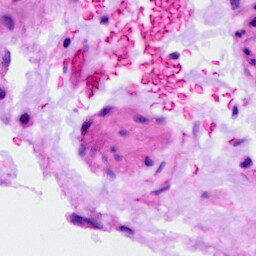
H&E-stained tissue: Ovarian